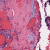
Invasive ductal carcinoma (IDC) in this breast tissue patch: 0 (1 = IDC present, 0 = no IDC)